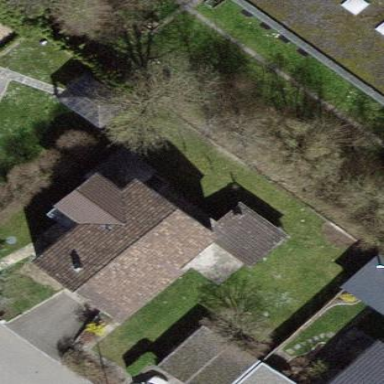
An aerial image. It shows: Brown house with gabled roof made of roof tiles. The roof is oriented along the house's structure.